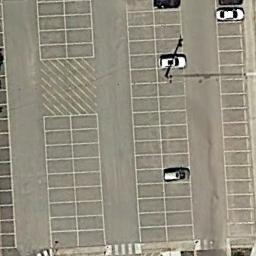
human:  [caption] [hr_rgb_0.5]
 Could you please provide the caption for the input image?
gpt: There is an empty parking lot .

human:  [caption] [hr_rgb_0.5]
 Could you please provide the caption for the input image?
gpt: Six rows of cars were parked in the parking lot .

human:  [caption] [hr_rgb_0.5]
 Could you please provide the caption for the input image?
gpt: A few cars are on the parking lot .

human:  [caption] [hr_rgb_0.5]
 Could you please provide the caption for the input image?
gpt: The parking lot has several parked cars but lots of parking spaces are still empty .

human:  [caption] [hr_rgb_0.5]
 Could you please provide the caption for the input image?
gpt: There are three cars and many empty space on the parking lot .